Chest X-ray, PA view. Patient: 34 years old, sex F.
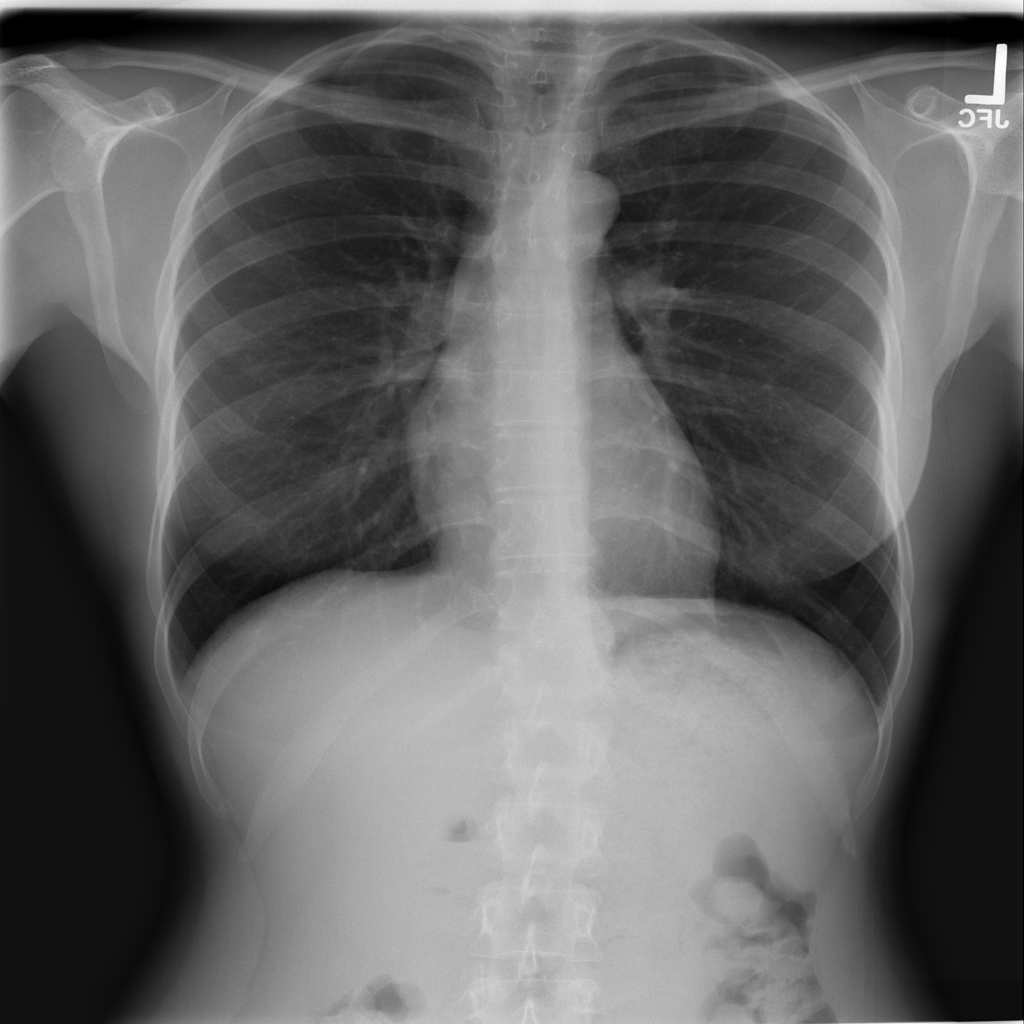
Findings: No Finding